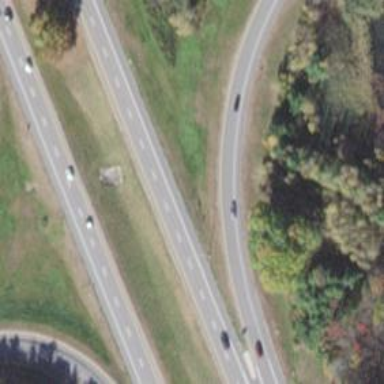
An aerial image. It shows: Asphalt motorway.